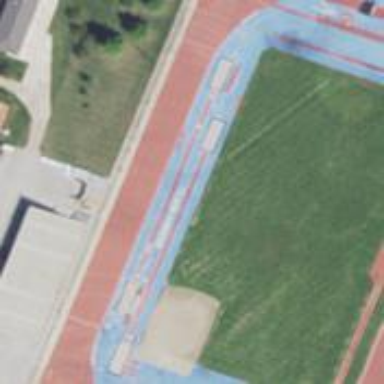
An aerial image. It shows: Athletics track located on leisure land.